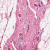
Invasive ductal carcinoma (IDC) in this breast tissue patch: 0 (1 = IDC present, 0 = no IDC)